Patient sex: M
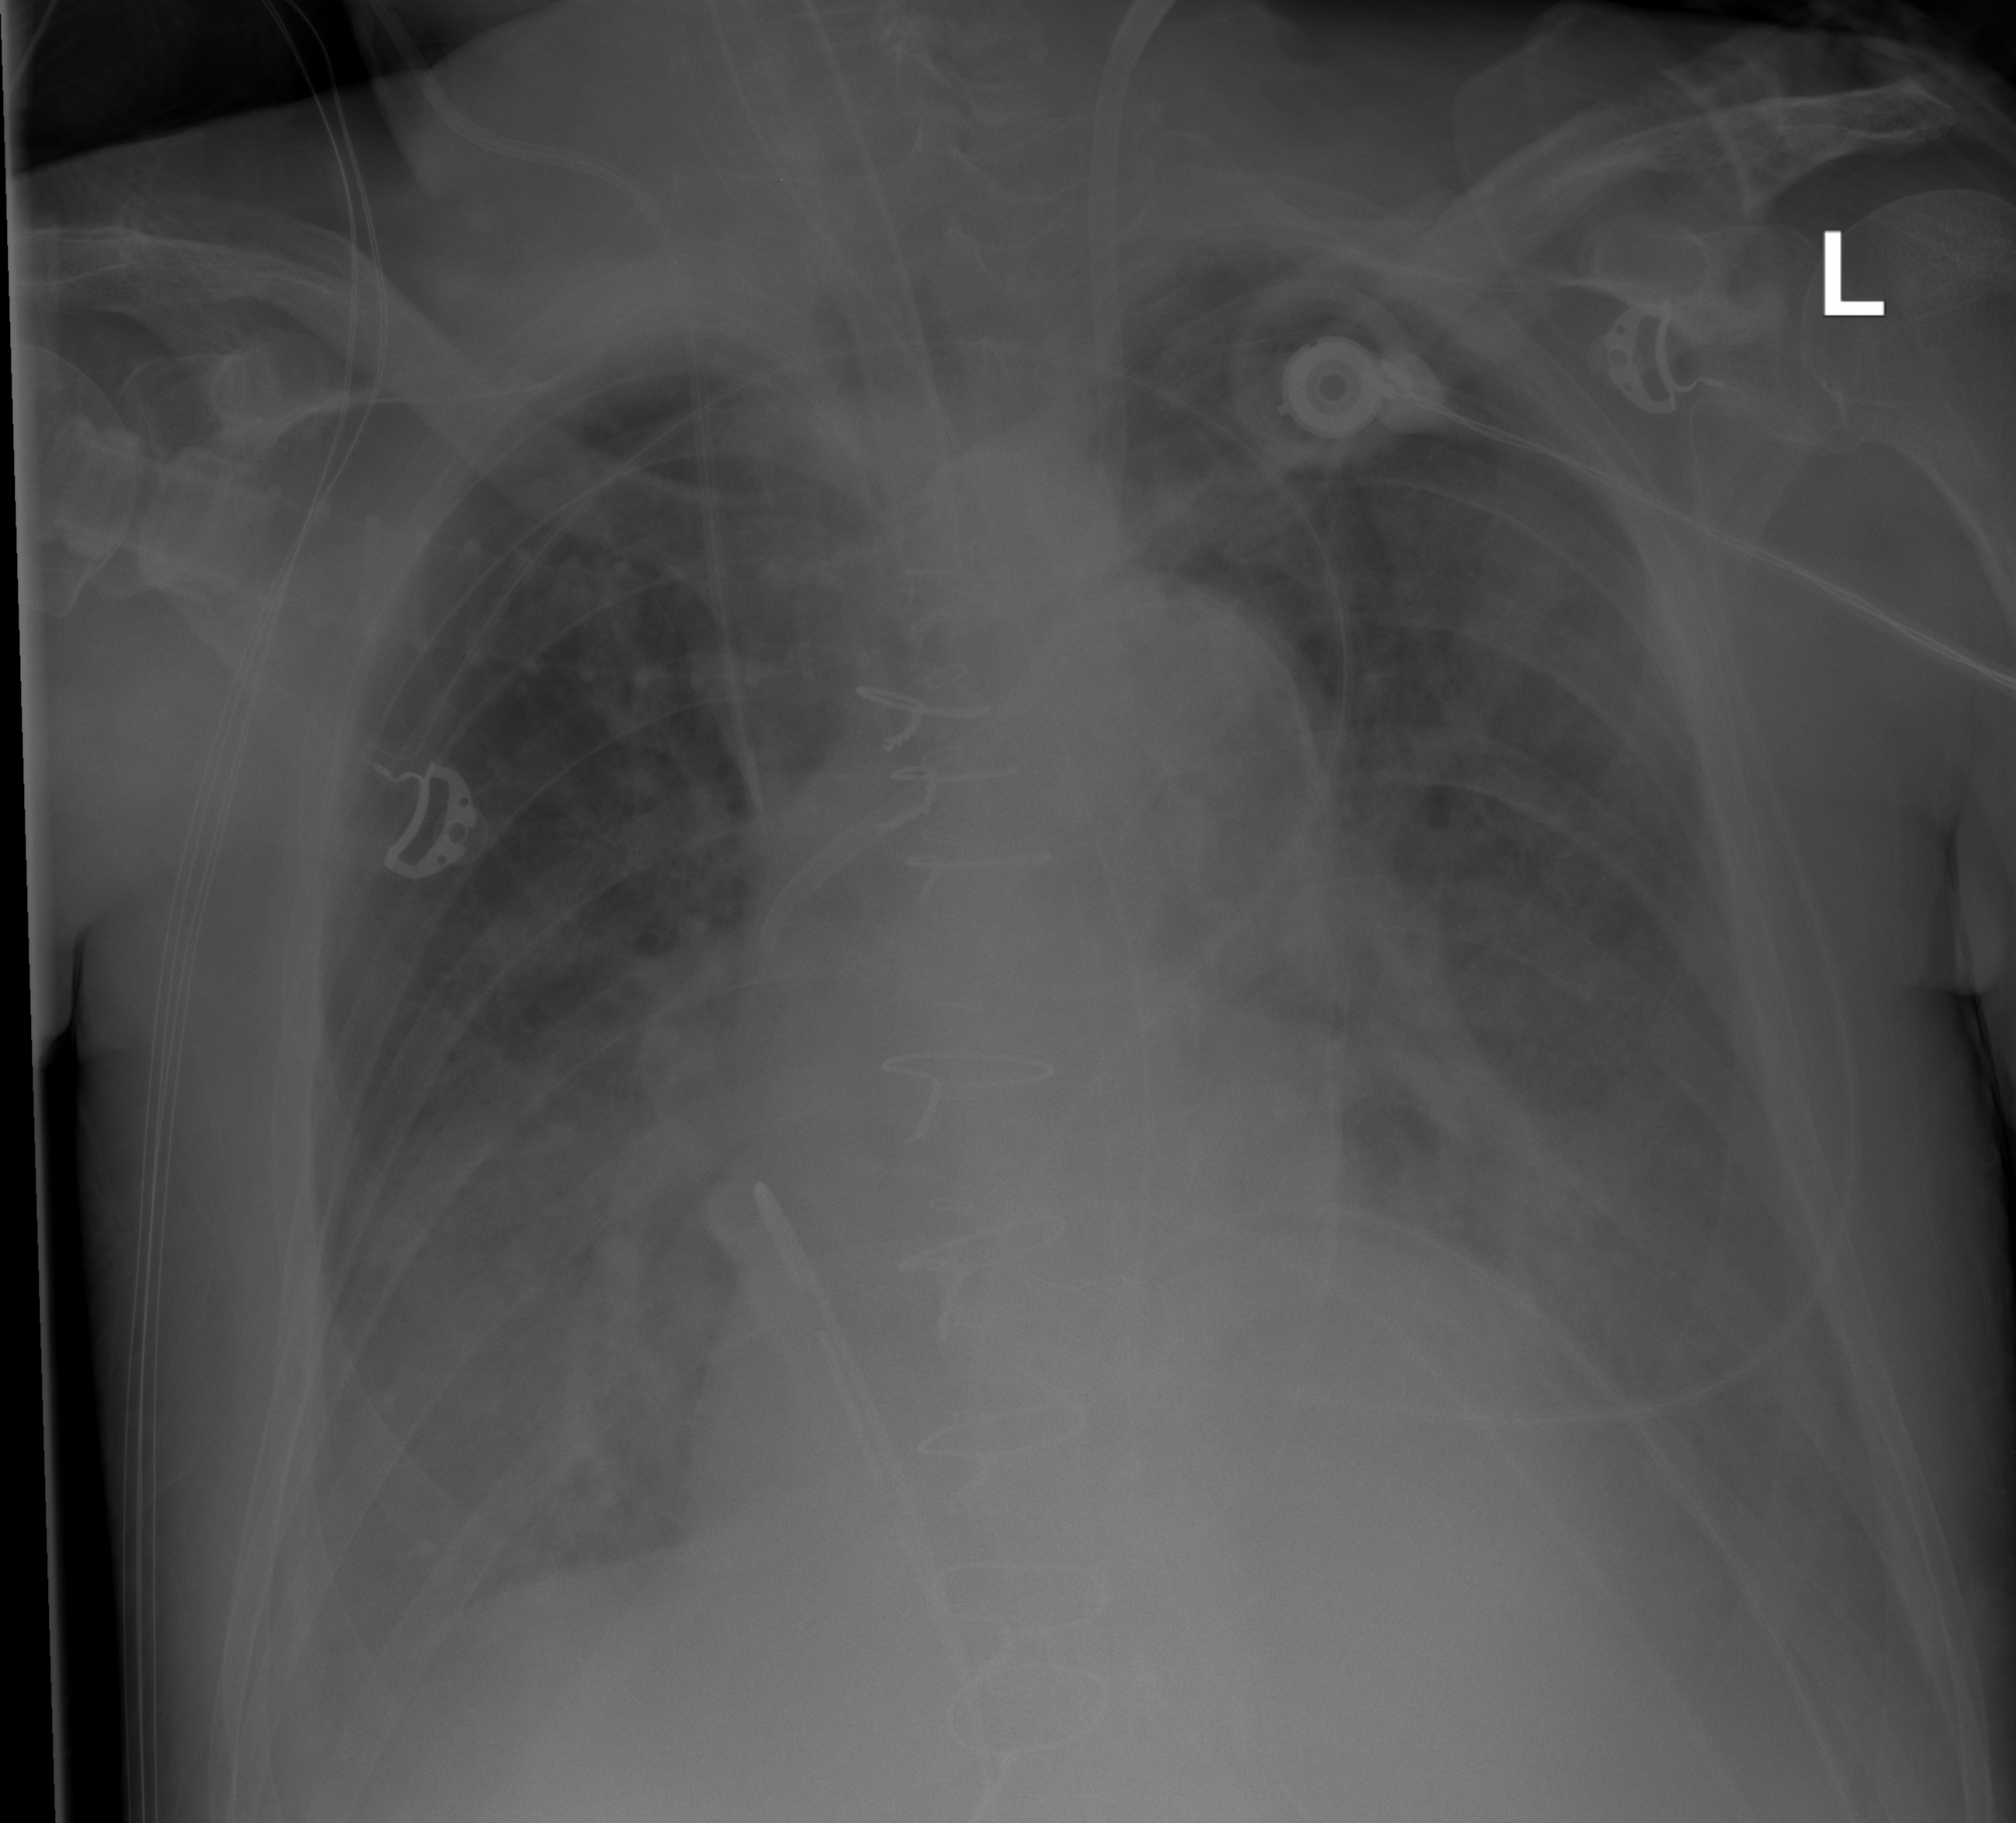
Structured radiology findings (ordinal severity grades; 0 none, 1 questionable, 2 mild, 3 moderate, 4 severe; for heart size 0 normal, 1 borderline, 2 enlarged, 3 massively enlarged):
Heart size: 2
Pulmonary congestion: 2
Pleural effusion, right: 2
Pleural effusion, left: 2
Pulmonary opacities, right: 1
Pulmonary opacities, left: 1
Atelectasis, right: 3
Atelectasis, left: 3